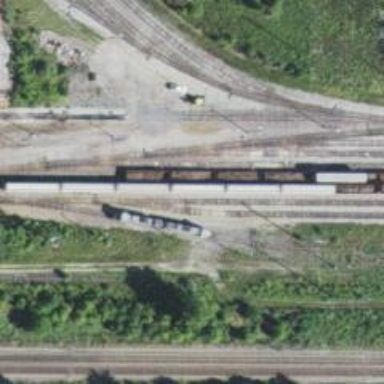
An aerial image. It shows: Rail spur service.